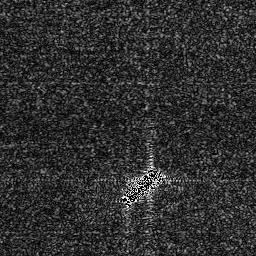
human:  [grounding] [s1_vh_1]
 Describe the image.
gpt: In the satellite image, there is  <ref>1 medium ship </ref> <box>[[46, 65, 62, 79, 0]]</box> located at bottom.